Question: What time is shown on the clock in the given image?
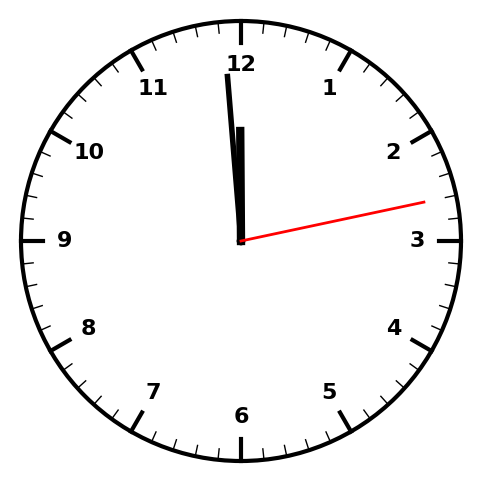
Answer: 11:59:13